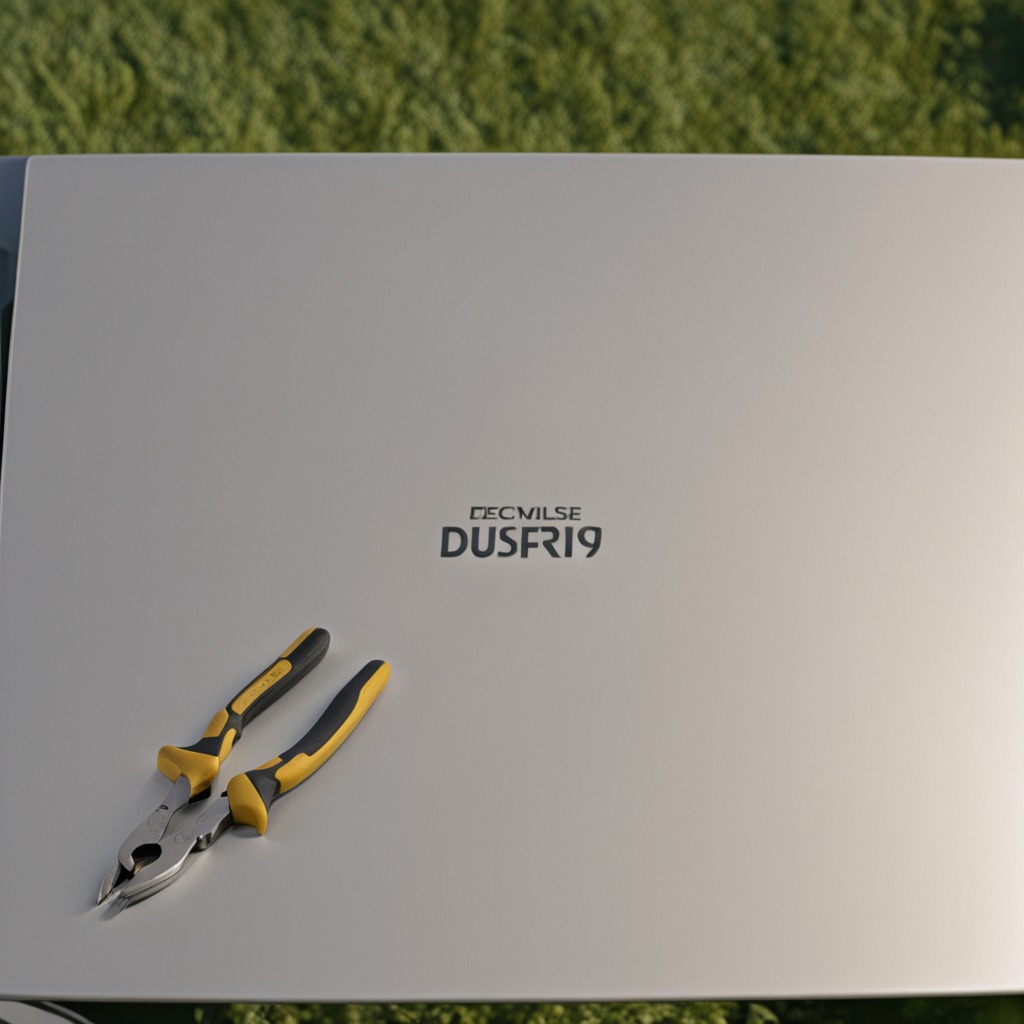
A plier lying on a textured surface.